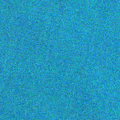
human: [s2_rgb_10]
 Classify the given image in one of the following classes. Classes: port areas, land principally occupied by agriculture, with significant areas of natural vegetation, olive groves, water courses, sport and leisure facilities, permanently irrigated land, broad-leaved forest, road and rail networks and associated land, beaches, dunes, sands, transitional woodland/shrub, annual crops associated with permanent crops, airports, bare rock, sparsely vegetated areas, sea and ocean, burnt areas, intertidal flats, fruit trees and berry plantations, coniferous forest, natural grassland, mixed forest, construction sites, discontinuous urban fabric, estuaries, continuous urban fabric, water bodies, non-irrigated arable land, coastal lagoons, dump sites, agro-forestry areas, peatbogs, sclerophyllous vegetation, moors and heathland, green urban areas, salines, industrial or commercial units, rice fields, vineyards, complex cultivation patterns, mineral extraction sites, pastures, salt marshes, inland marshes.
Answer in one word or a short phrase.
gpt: sea and ocean